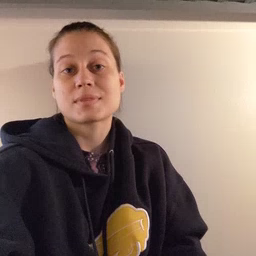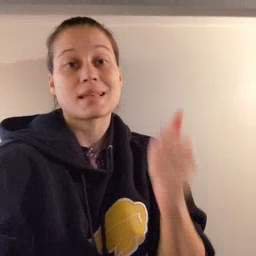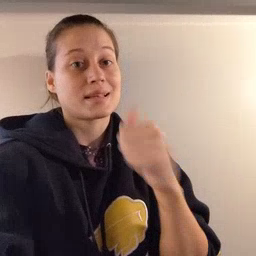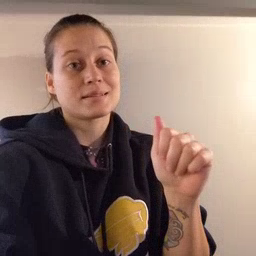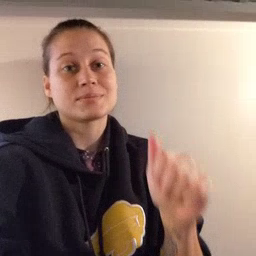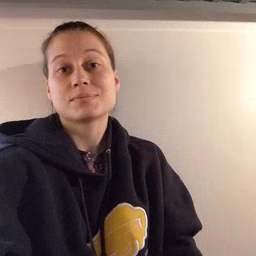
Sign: any